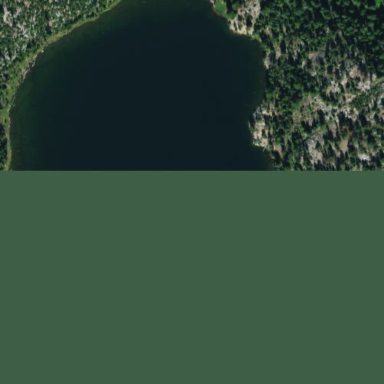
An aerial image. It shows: Serene lake.